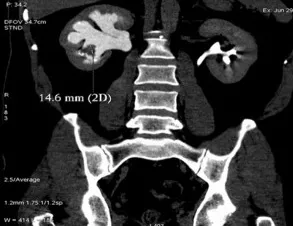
Imaging. (A) 18 x 14 mm enhancing irregularly marginated soft tissue mass lesion involving right lower calix.
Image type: radiology (ct)